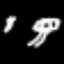
Label: pants